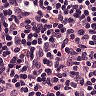
Metastatic tissue present: no